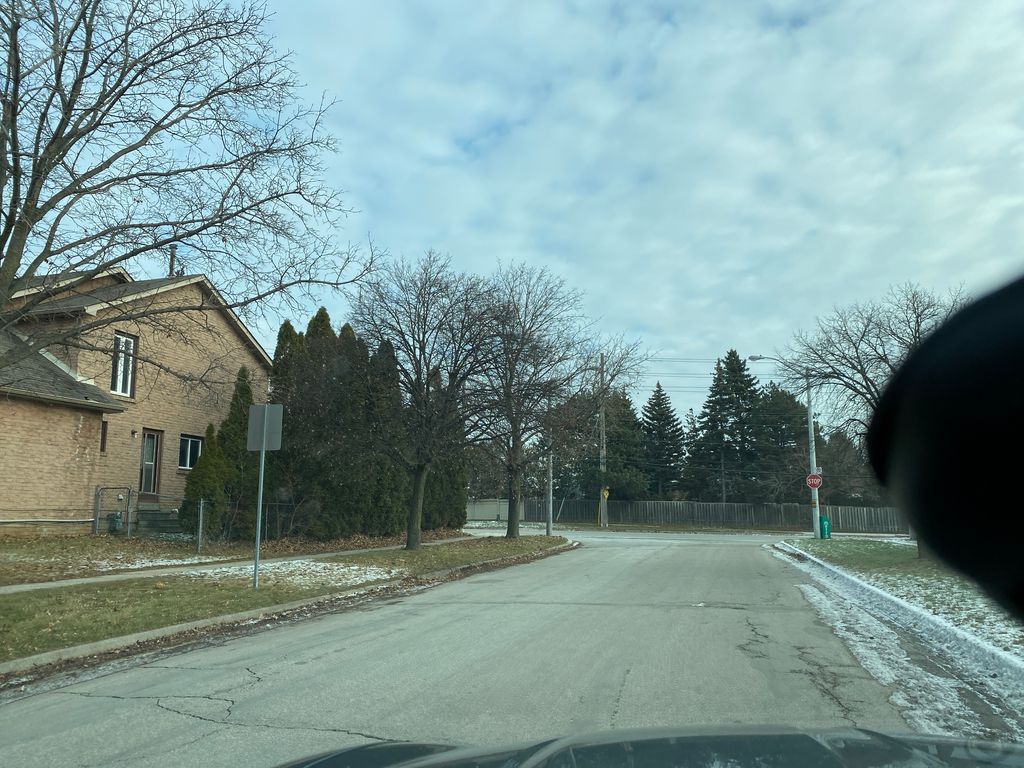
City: toronto